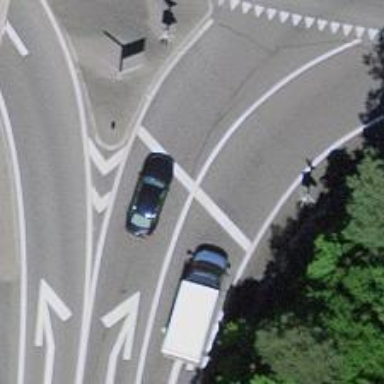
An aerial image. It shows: Road with traffic signals.